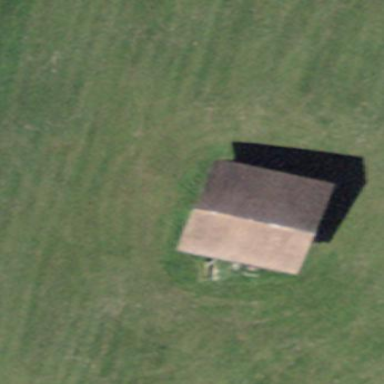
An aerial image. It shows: Barn.